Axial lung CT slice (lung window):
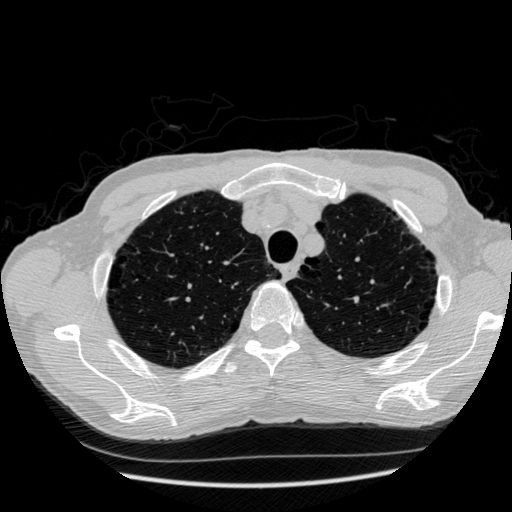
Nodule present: no